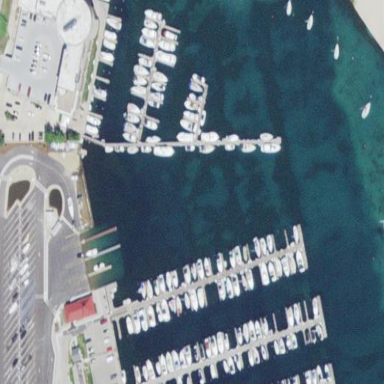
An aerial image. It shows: Marina with sanitary dump station.